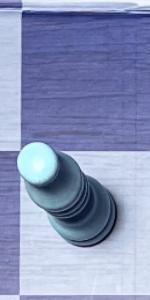
Label: Bishop_White